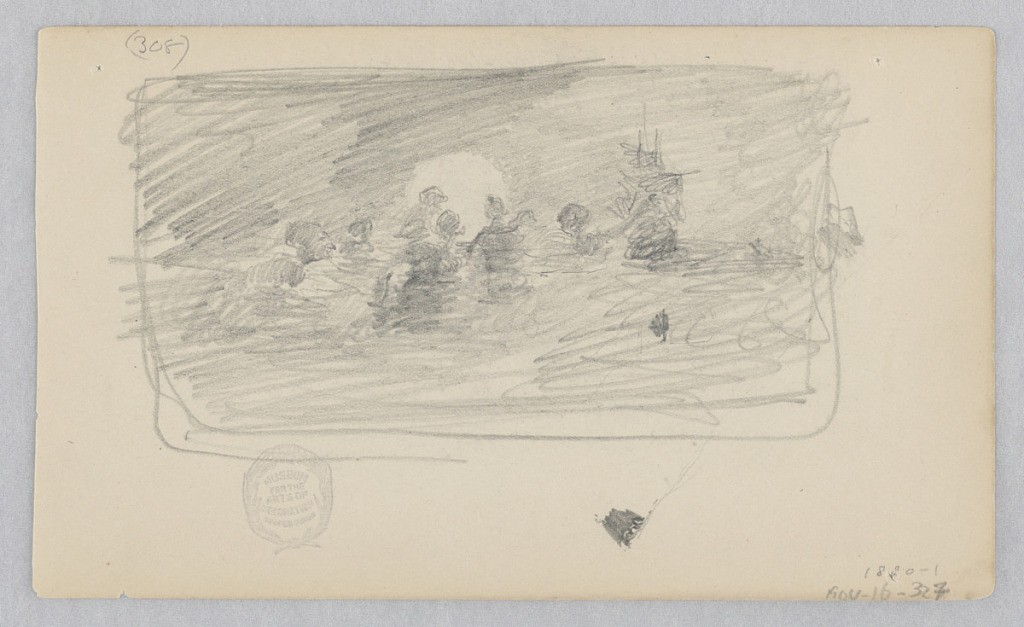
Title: Seascape
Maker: Robert Frederick Blum, American, 1857–1903
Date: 1880–1881
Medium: Graphite on wove paper
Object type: Drawing
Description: Recto: Sketch of figures by the sea at night with a ship in the background; Verso, Partial sketch of the roof of a building.